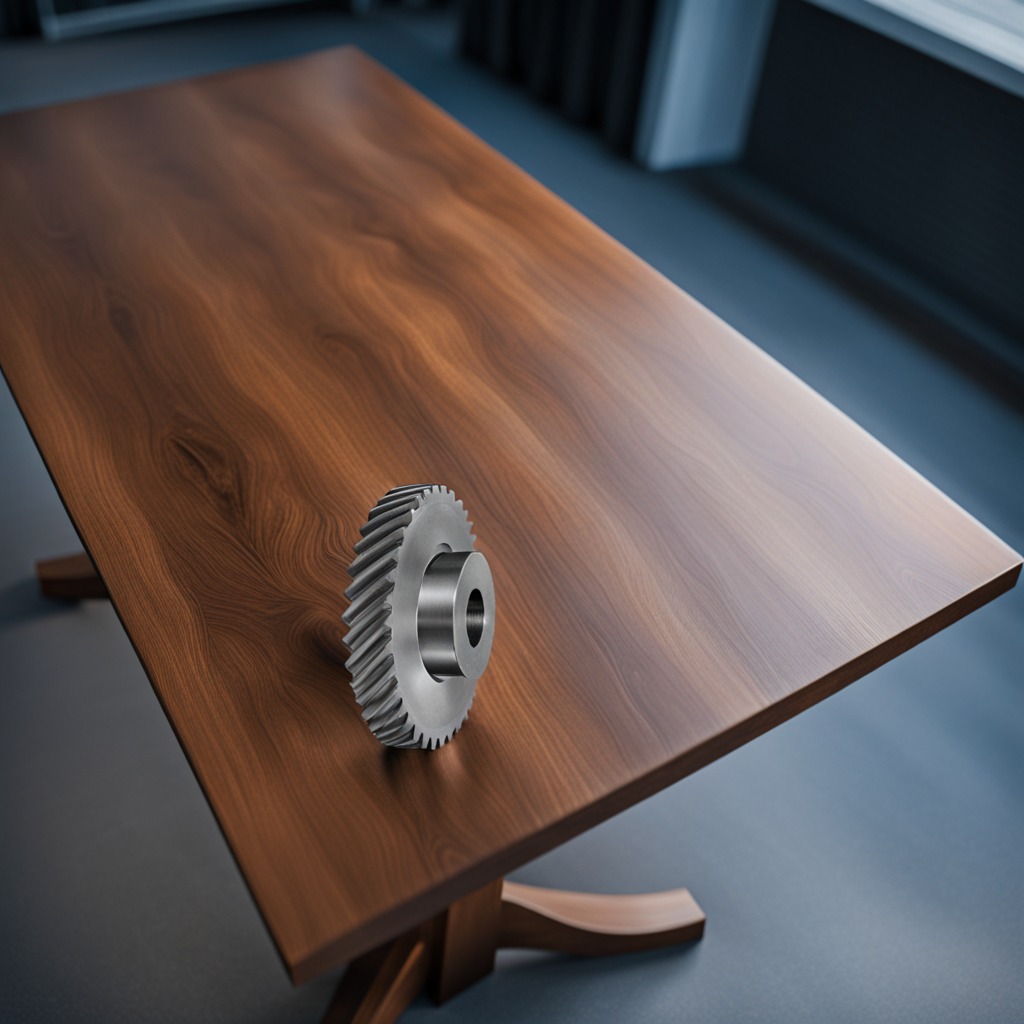
A steel gear with teeth is lying on the table.